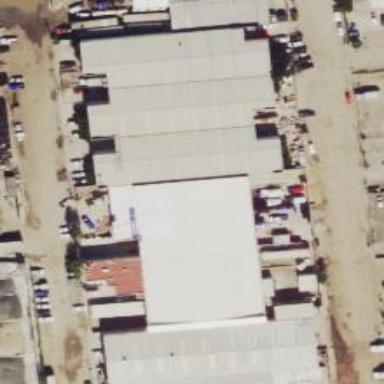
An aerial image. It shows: Industrial building.